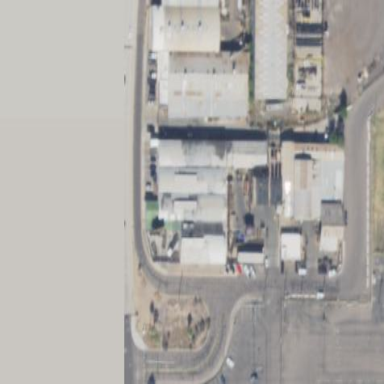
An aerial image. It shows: Industrial building.